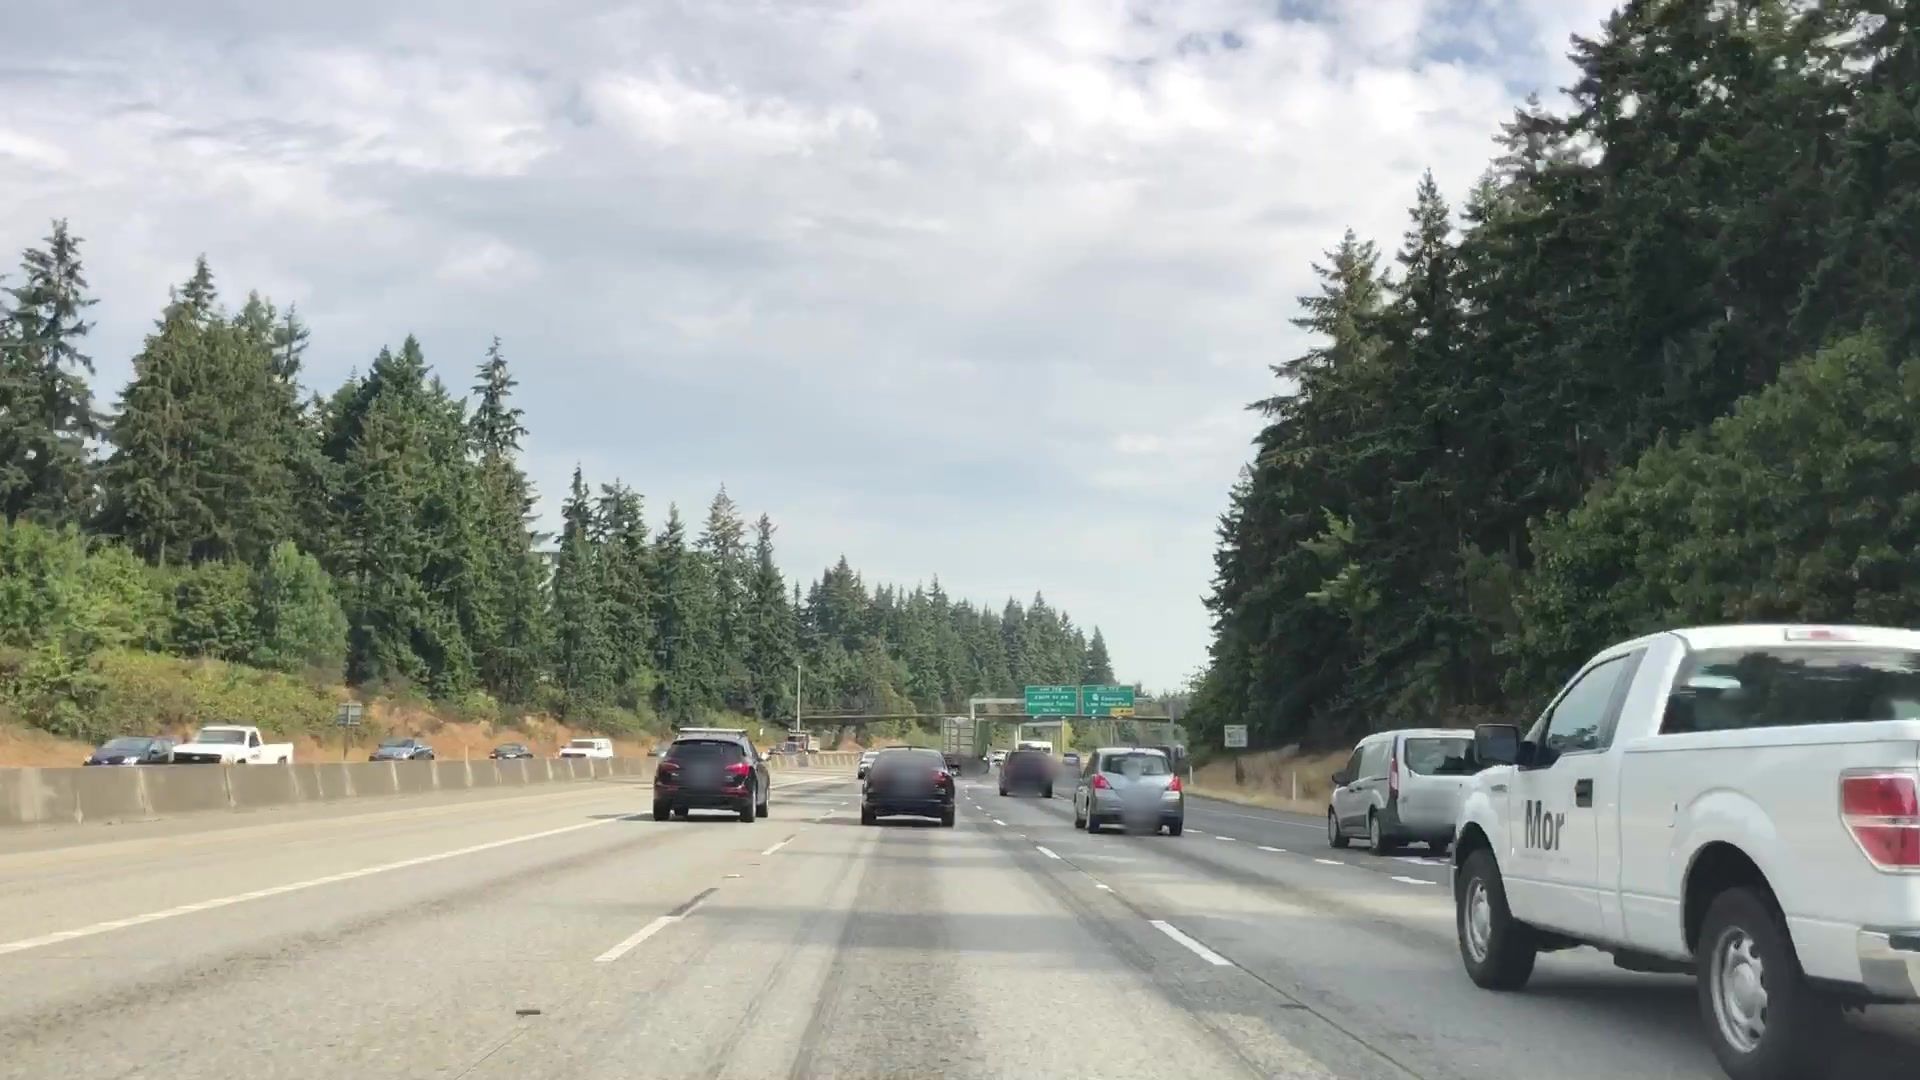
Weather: cloudy
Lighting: day
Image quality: good
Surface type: driving surface
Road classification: motorway
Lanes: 5
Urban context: urban centre
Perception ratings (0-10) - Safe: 5.66, Lively: 1.44, Beautiful: 4.06, Boring: 8.08, Depressing: 1.63, Wealthy: 2.45